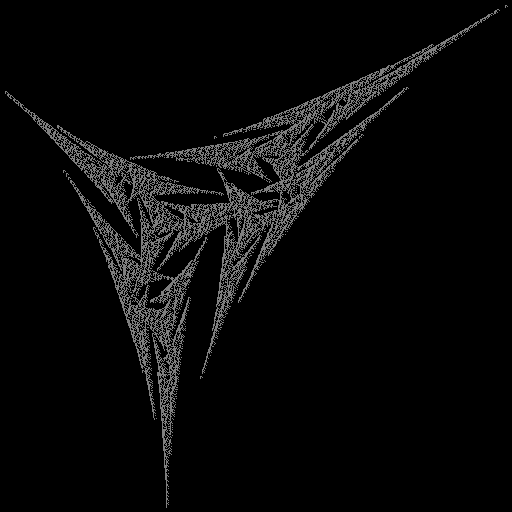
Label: snowcap